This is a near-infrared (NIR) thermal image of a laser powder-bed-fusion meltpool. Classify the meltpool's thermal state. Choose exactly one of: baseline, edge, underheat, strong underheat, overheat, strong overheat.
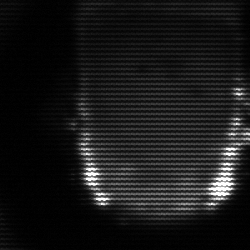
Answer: baseline